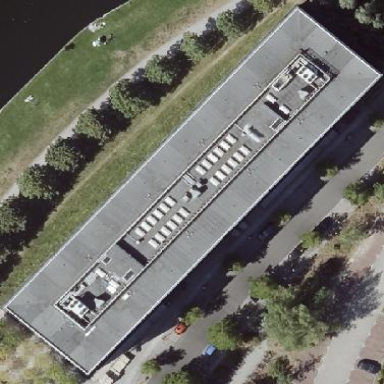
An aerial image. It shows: Office building with flat roof.